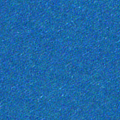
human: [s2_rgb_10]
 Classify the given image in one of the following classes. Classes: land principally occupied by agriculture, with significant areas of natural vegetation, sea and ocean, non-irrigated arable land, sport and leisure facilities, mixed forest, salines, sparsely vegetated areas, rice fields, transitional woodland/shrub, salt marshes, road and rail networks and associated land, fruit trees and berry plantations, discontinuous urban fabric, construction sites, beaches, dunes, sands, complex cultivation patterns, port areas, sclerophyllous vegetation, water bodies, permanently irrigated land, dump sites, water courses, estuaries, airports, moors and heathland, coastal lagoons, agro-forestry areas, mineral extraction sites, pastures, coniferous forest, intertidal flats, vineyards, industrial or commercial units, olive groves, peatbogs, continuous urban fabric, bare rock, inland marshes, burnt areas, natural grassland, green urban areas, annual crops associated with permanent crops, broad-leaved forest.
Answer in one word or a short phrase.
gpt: sea and ocean